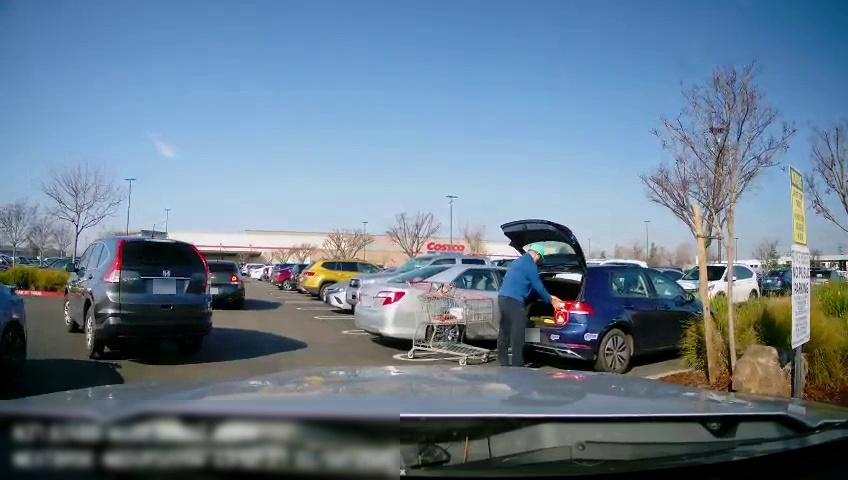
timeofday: Day
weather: Sunny
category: Drivable Space
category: Vehicles | Car
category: Vehicles | SUV
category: Vehicles | Car
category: Vehicles | Car
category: Vehicles | SUV
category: Vehicles | Car
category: Vehicles | Car
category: Vehicles | Car
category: Vehicles | Van
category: Vehicles | Truck
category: Vehicles | Car
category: Vehicles | SUV
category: Vehicles | SUV
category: Vehicles | Car
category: Vehicles | Car
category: Pedestrians
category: Traffic | Signs
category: Traffic | Signs